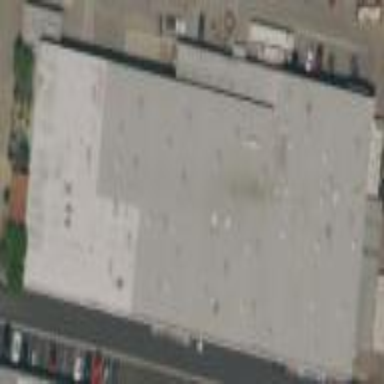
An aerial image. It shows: Warehouse building.